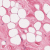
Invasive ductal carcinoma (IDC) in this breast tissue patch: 0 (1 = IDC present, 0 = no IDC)